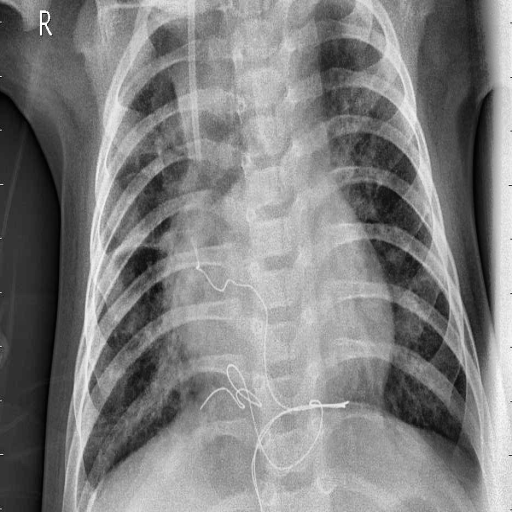
Finding: PNEUMONIA